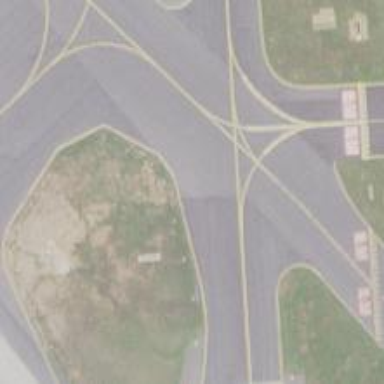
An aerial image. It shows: View of taxiway at the airport.